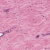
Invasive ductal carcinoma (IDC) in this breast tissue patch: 1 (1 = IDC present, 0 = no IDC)